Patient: sex F, age 60
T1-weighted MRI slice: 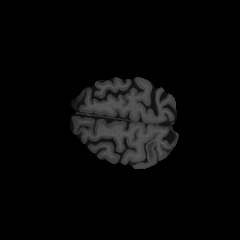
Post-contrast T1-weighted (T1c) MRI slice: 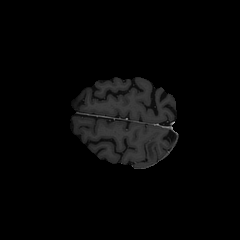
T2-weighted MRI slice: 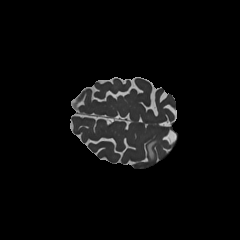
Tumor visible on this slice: no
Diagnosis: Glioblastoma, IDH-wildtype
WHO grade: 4